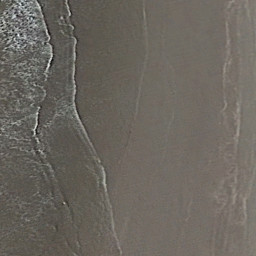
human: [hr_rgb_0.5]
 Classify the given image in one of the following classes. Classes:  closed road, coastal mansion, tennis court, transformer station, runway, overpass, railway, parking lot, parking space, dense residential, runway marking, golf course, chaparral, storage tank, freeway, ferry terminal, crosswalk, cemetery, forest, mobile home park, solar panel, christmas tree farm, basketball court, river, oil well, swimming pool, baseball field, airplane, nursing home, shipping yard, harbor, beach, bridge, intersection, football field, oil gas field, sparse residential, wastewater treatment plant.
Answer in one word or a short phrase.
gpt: beach